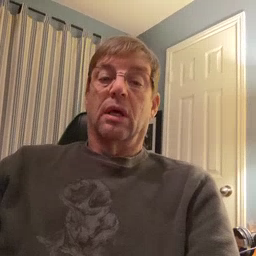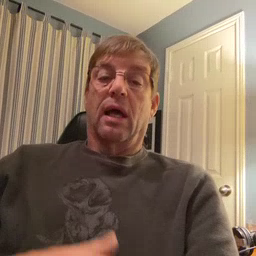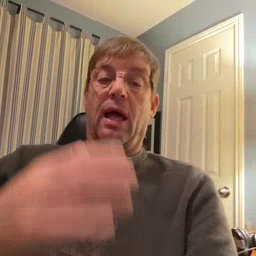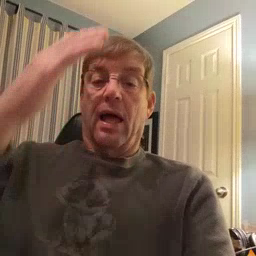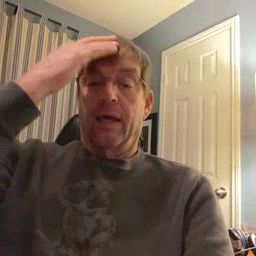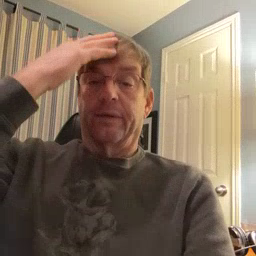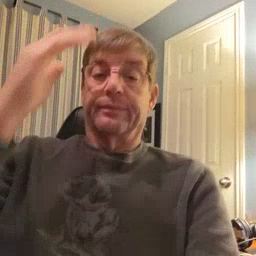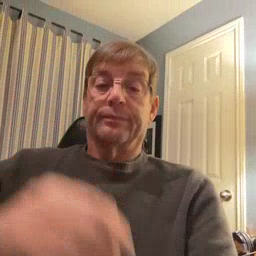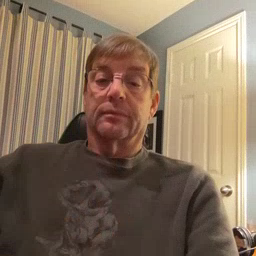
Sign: hat